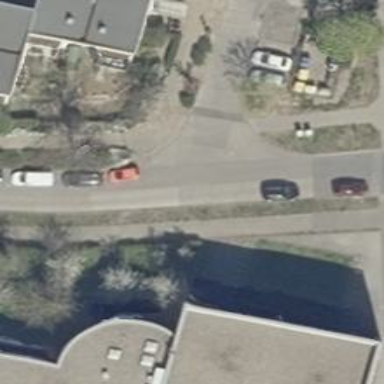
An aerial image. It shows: Unmarked crossing on the road.